Question: I have been trying to fix this error for sometime, as I can't compile any of my projects because anything my project's code uses that is part of the sdk comes up as an error in eclipse. I have tried moving my workspace folder around, deleting the sdk and eclipse folders and then replacing them with newly downloaded folders. But I keep getting the same error.

Here are the details for the "Android SDK Content Loader" error
'''
parseSdkContent failed
Source attachment path '\Users\lincoln\Desktop\android\sdk\sources\android-19' for IClasspathEntry must be absolute
'''
Here are the details for the "Loading data for Android 4.4.2" error
'''
Parsing Data for android-19 failed
Source attachment path '\Users\lincoln\Desktop\android\sdk\sources\android-19' for IClasspathEntry must be absolute
'''
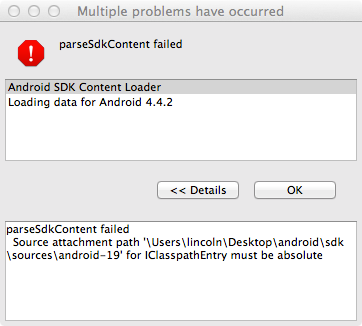
Answer: So I copied the projects to a completely new workspace that I made, and loaded that work space and that fixed it.